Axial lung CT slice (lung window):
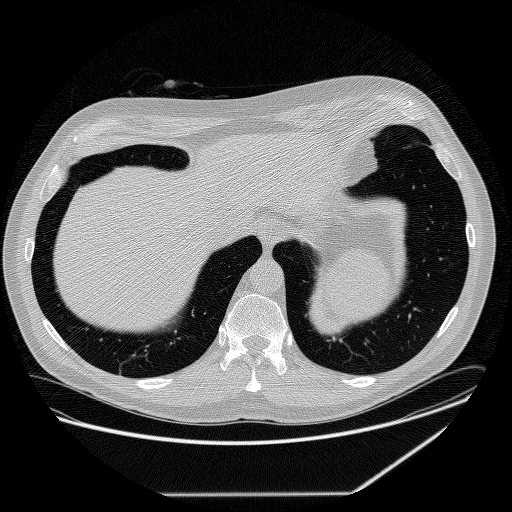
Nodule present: no